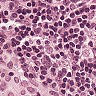
Metastatic tissue present: no